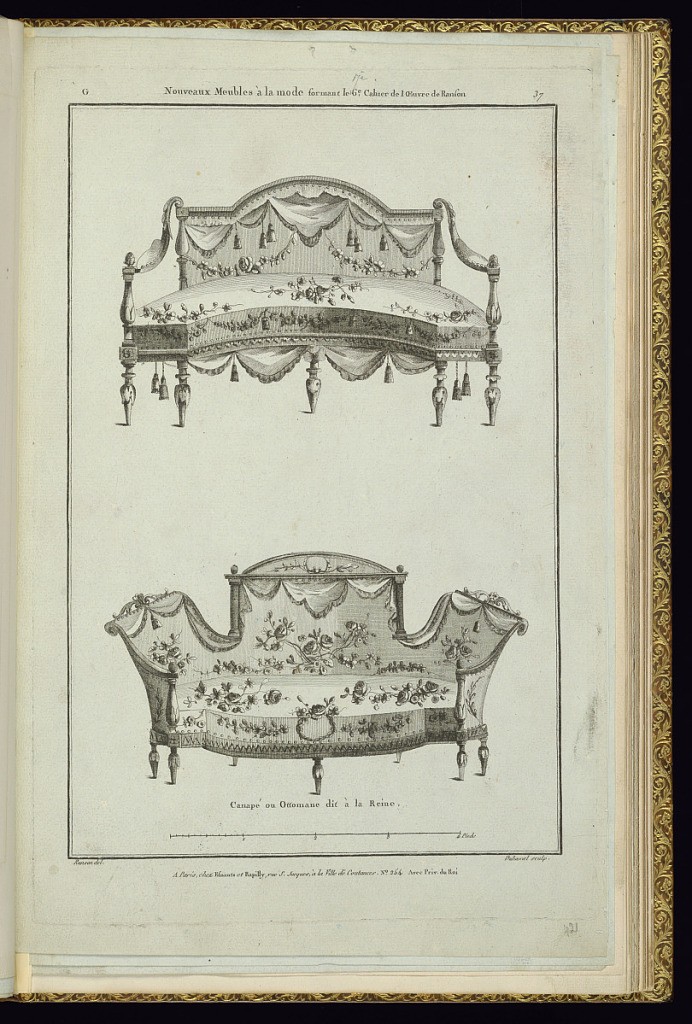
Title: Canapé ou Ottoman dit à la Reine
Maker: Pierre Ranson, French, 1736–1786
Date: late 18th century
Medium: Etching and engraving on laid paper
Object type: Print
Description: Two designs for sofas or ottomans upholstered with floral motifs, and drapery with hanging tassels. The frames are carved with scrolling leaves, running patterns, and rosettes. A scale below. The plate is titled, numbered, and signed.